Question: Determine whether the two graphs given in the figure are isomorphic. If you think they are isomorphic, answer 1; if you think they are not isomorphic, answer 0.
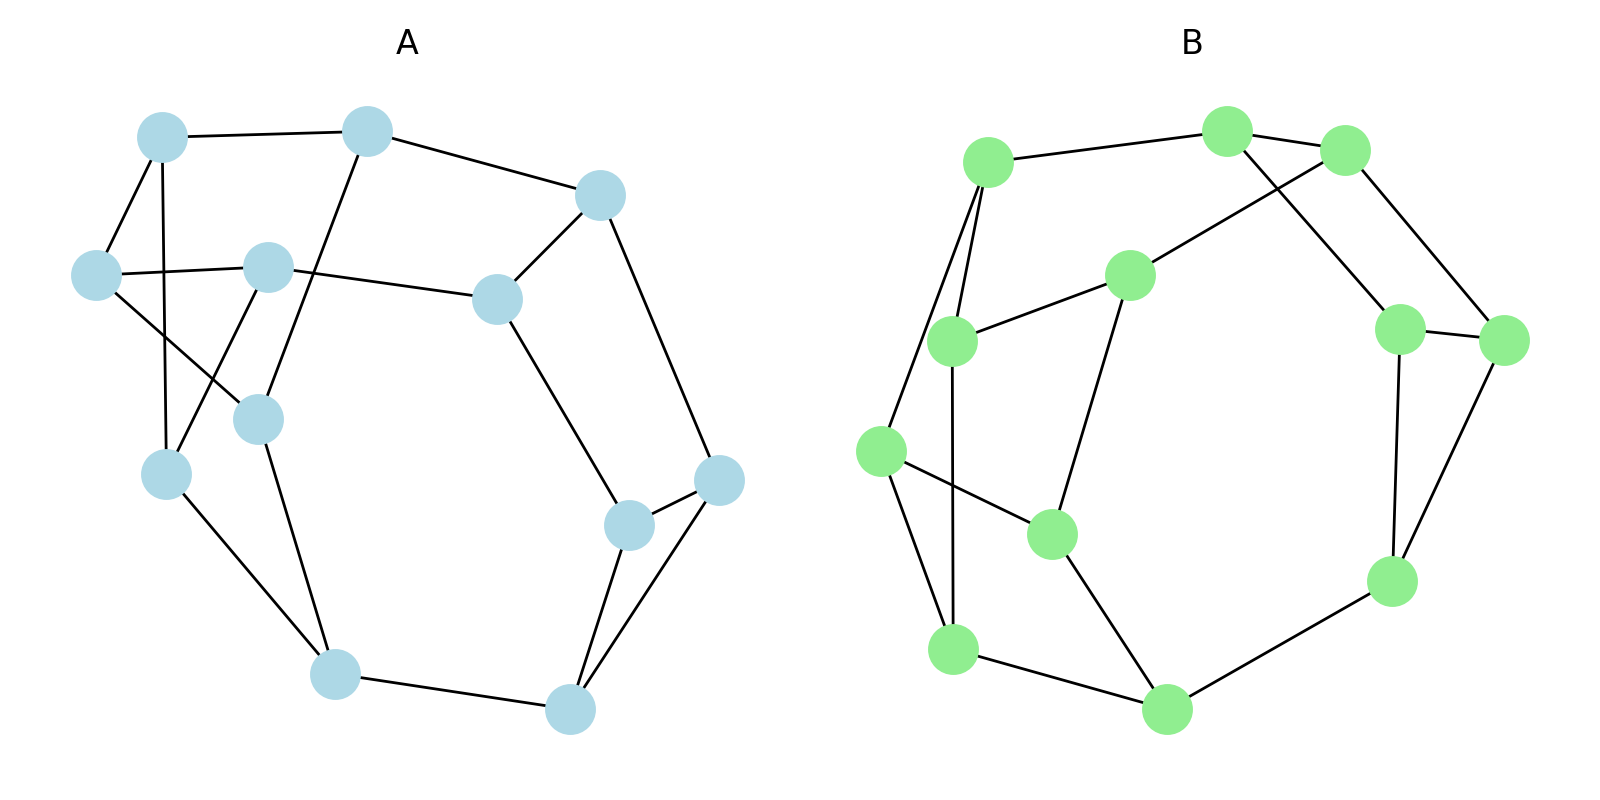
Answer: 0